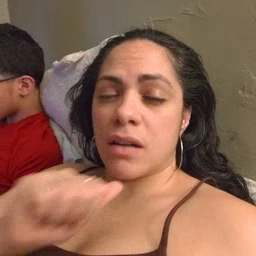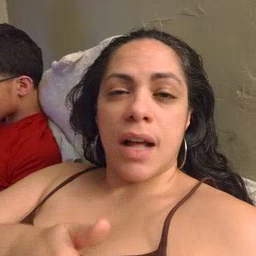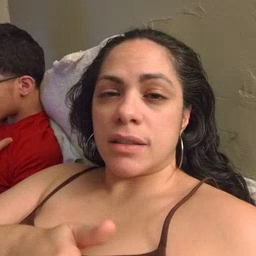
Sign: not